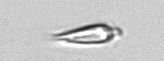
Label: Oxytoxum